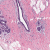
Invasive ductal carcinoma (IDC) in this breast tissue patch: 0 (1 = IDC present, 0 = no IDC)